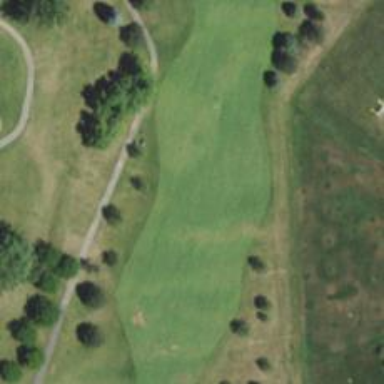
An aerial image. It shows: View of golf hole.